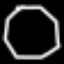
Label: octagon